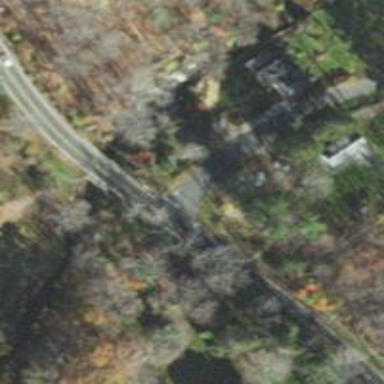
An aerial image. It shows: Stop road.